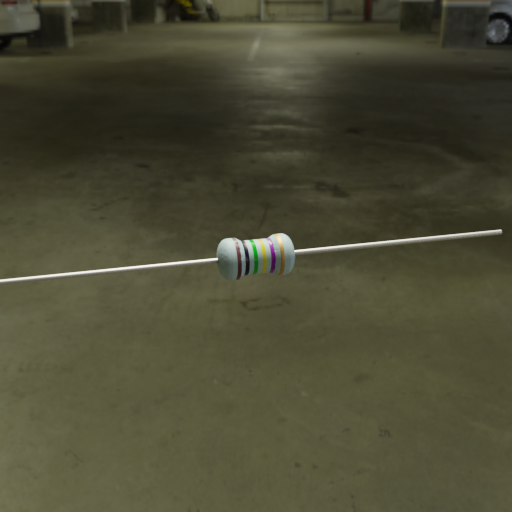
Resistor colour bands (in order): brown, black, green, yellow, violet, gold